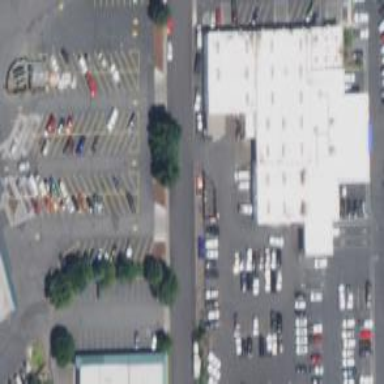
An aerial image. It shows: Building housing car shop.